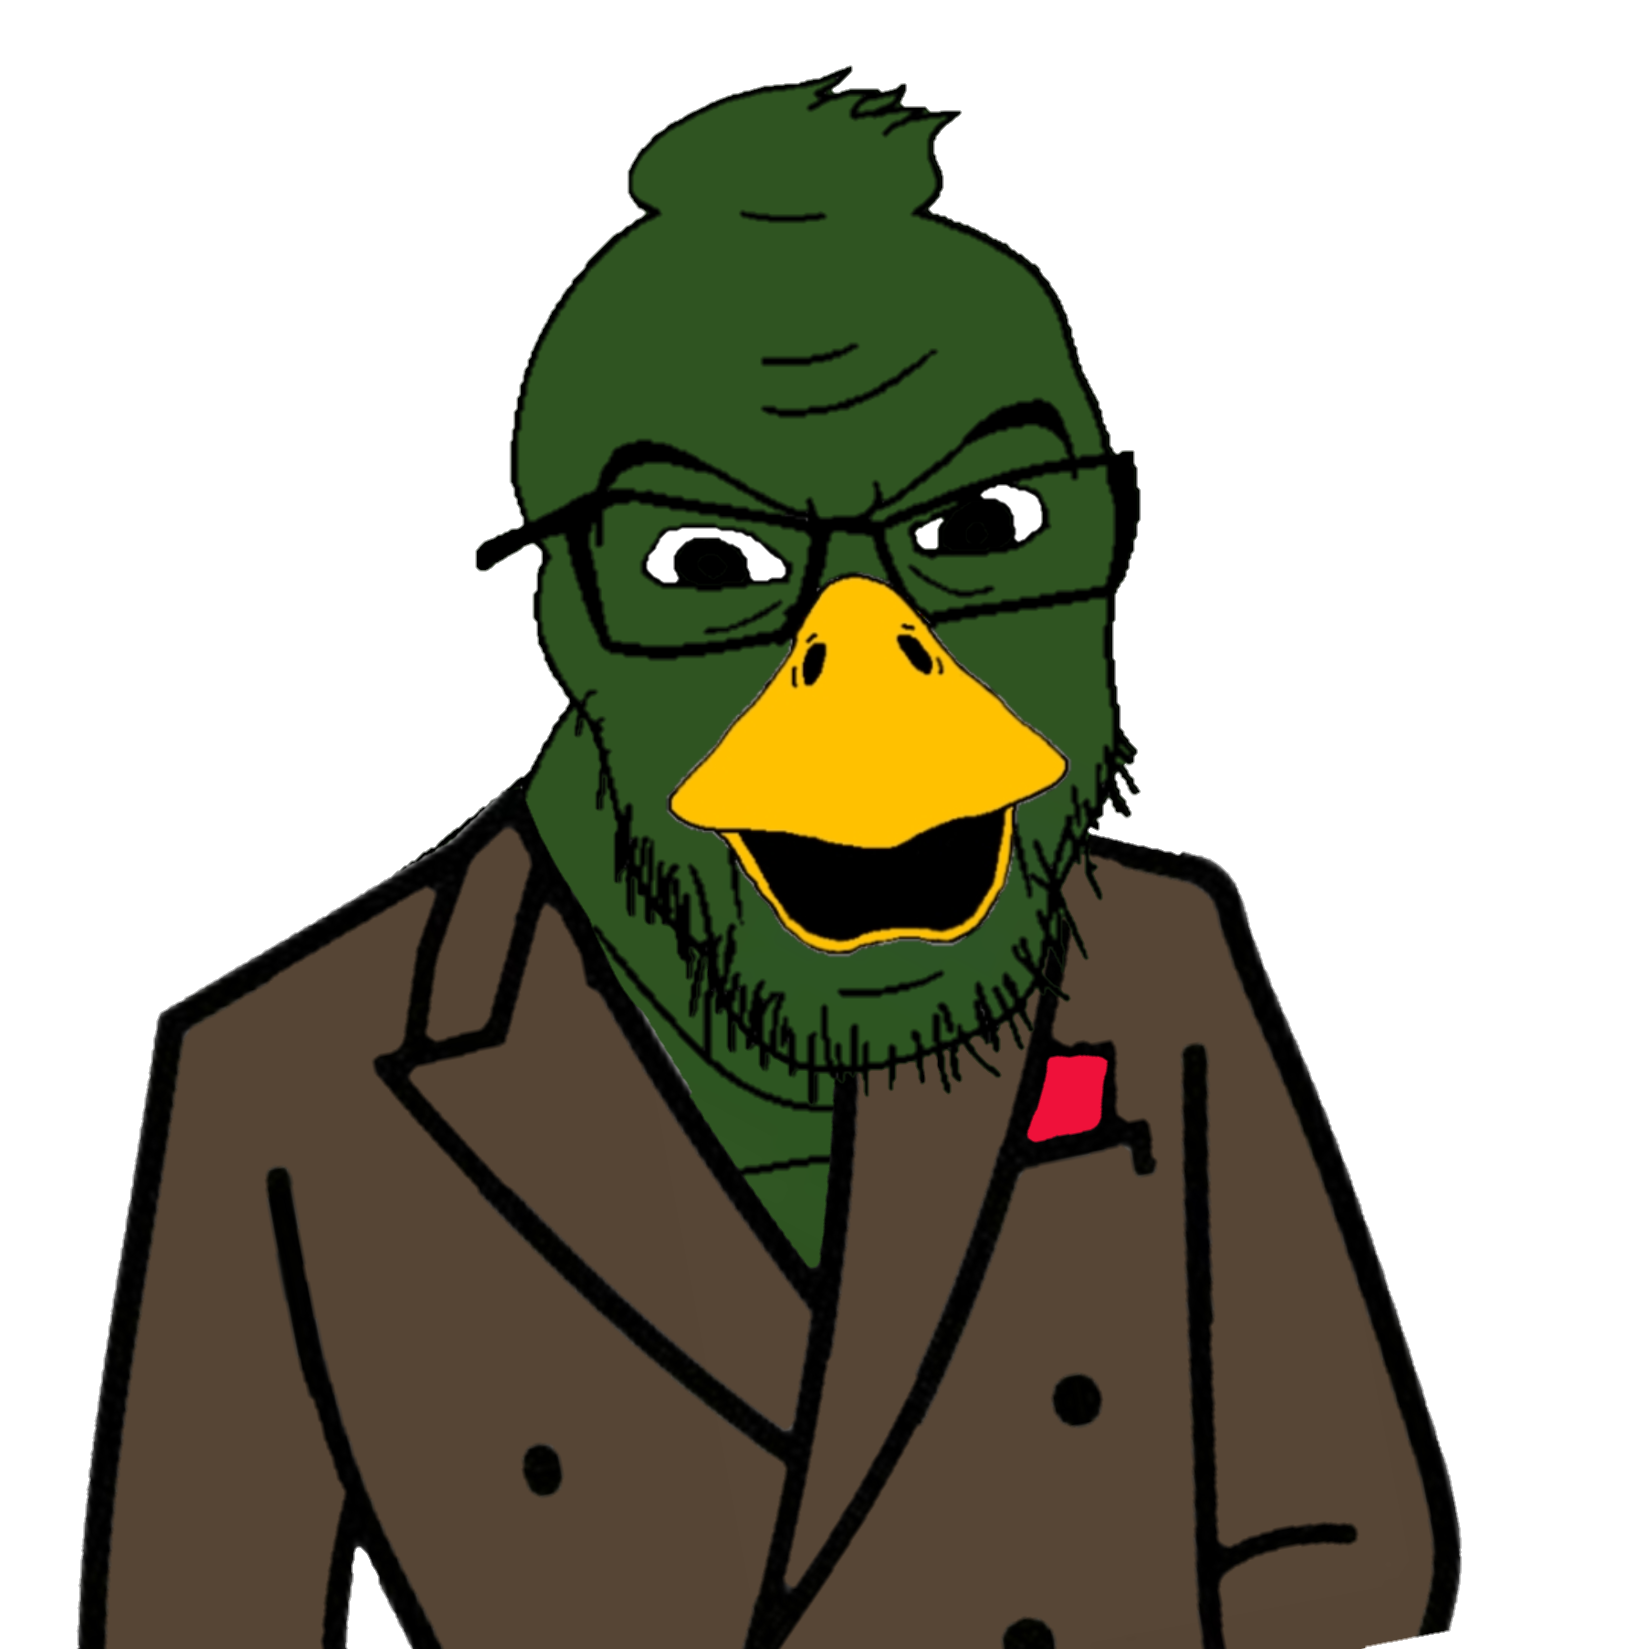
Label: 5_Soyjak